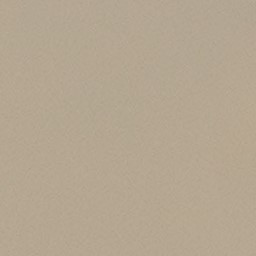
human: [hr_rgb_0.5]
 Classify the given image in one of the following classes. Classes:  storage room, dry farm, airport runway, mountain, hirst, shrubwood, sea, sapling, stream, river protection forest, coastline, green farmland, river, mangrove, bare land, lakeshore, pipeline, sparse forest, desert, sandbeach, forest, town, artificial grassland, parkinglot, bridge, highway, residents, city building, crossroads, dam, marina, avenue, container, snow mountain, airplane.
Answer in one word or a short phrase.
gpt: desert